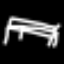
Label: bed